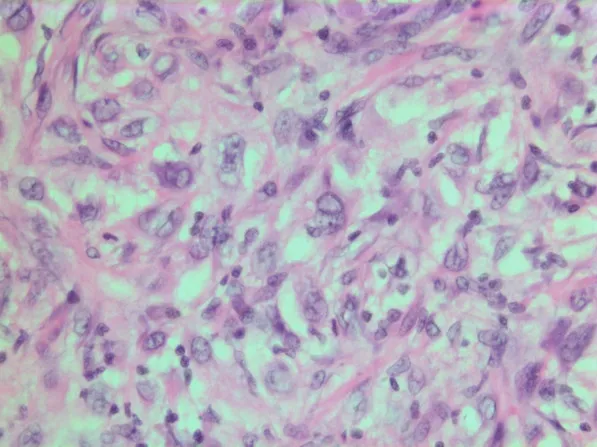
HE stain. Admixture of lymphocytes in histological section of the tumor.
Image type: pathology (h&e)